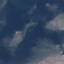
Land use / land cover class: HerbaceousVegetation